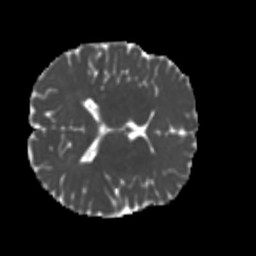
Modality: MD
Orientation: axial
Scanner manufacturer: siemens
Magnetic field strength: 3 T
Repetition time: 4 s
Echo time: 0.0594 s